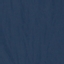
Label: SeaLake